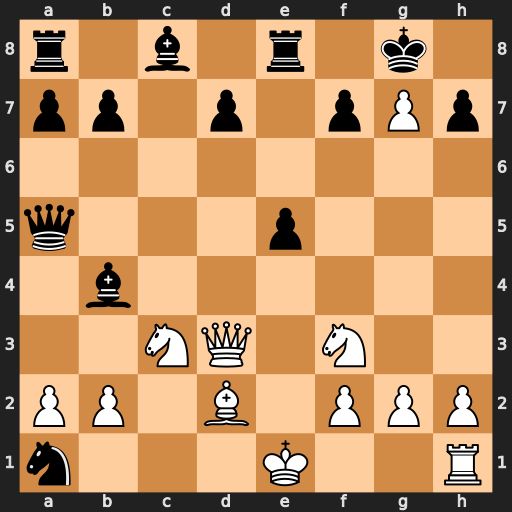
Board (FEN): r1b1r1k1/pp1p1pPp/8/q3p3/1b6/2NQ1N2/PP1B1PPP/n3K2R
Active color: w
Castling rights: K
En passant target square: -
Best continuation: Ng5 e4 Qh3 Qxg5 Bxg5